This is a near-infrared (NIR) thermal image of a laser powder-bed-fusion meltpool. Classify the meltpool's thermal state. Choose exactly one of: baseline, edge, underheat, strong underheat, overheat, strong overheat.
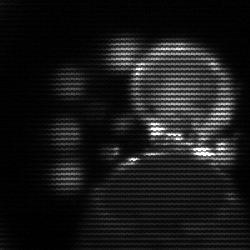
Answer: edge